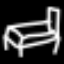
Label: bed